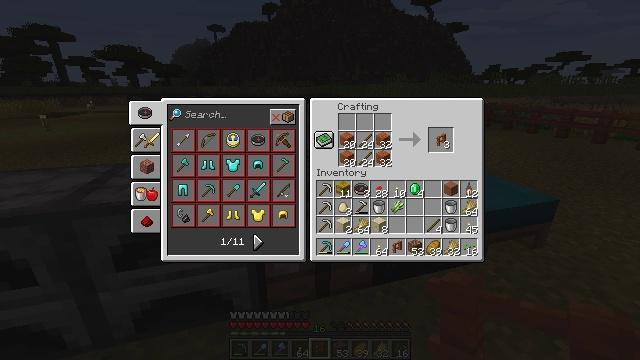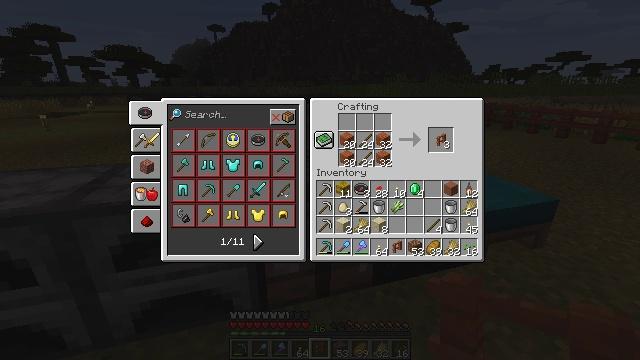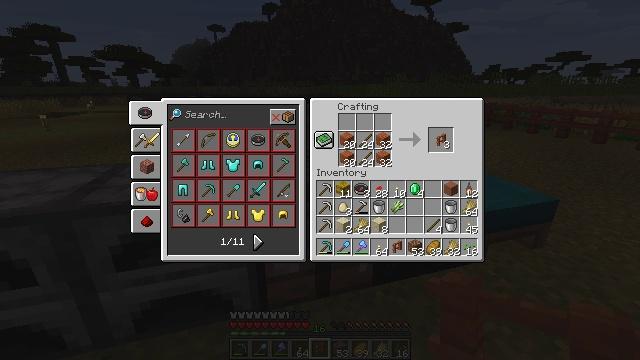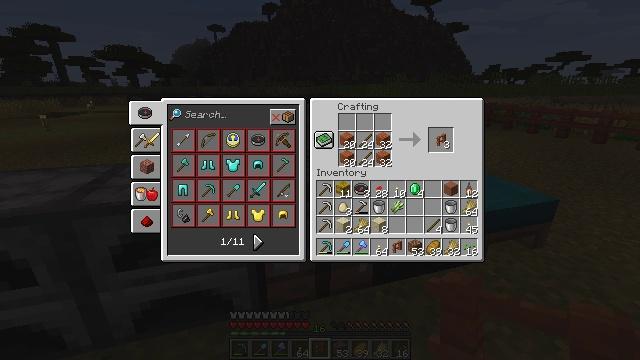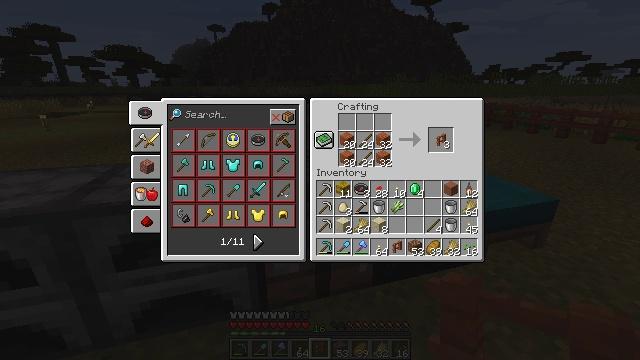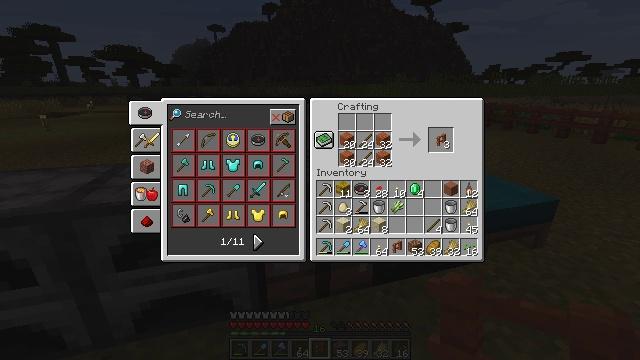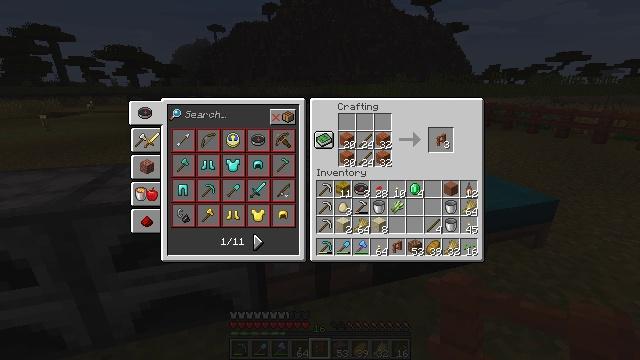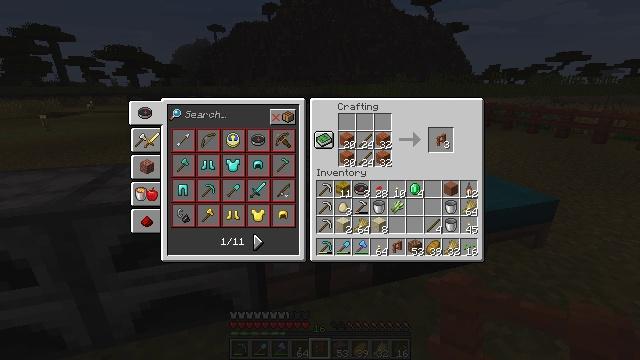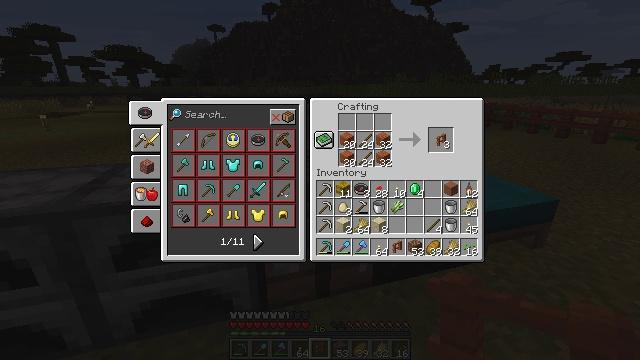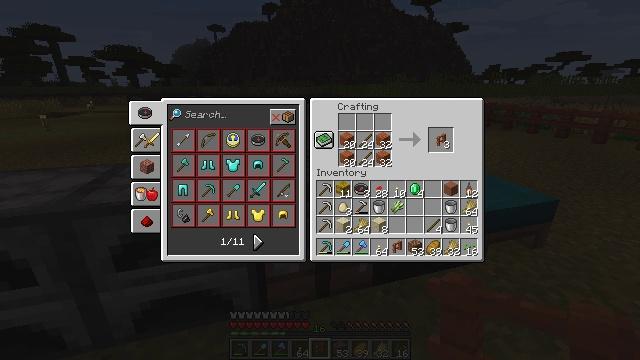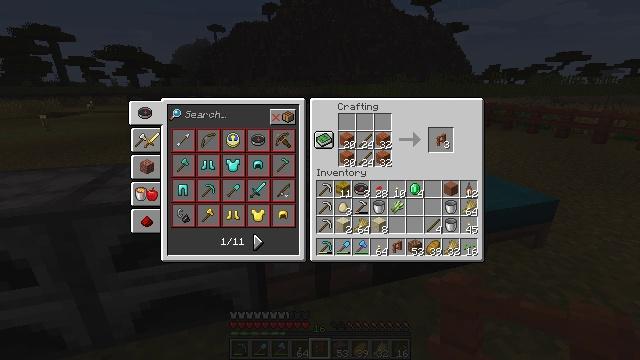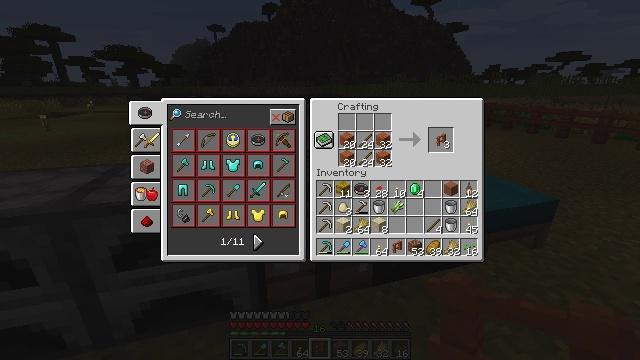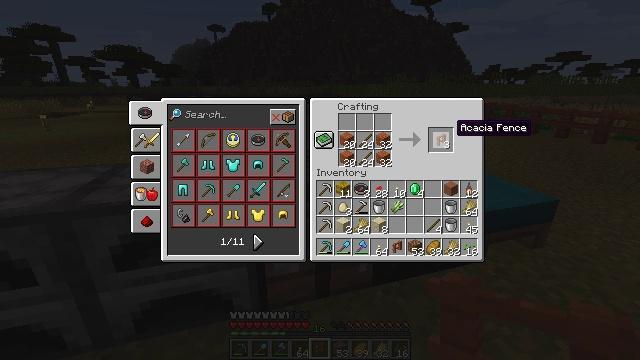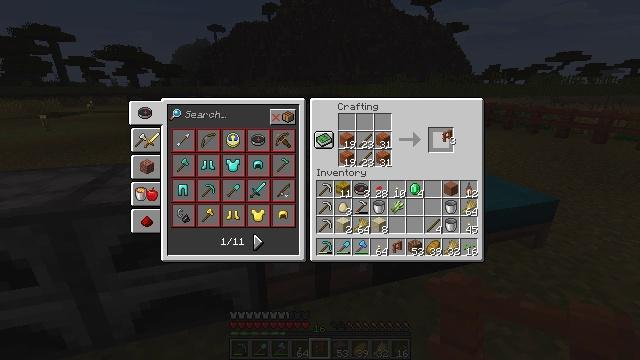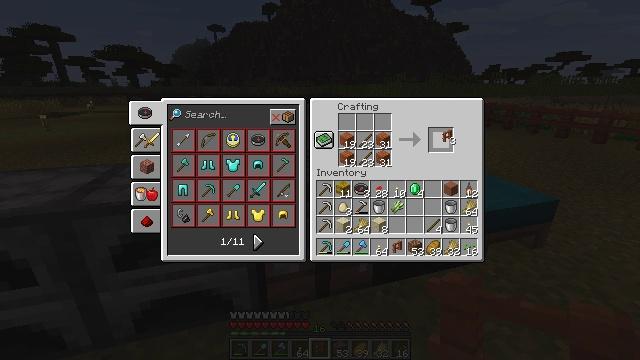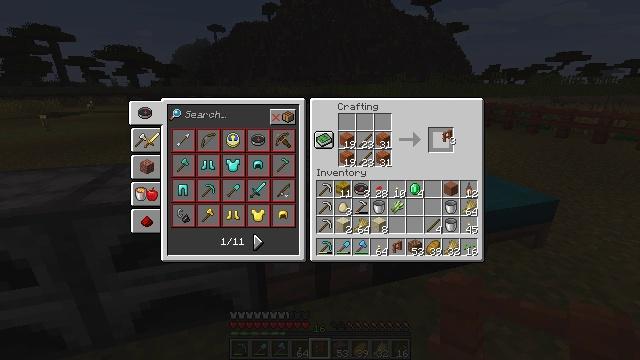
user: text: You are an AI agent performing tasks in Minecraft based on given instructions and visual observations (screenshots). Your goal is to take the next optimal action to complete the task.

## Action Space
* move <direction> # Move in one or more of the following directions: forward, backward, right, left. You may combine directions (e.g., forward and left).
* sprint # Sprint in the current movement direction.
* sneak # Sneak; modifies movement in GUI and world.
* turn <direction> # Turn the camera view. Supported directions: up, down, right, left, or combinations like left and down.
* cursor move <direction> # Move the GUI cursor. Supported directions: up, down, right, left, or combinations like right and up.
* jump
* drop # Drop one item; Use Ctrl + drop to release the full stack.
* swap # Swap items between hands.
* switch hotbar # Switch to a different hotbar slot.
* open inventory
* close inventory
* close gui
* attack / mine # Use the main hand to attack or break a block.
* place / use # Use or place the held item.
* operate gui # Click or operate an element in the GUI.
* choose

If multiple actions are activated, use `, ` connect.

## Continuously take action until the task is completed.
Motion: motion action
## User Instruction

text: Craft an acacia fence.
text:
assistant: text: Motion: no_op
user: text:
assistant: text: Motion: operate gui
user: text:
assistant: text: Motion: operate gui
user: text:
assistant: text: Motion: operate gui
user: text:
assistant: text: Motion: no_op
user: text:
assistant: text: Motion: no_op
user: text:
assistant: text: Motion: operate gui
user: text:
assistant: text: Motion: operate gui
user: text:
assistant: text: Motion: operate gui
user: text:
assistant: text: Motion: no_op
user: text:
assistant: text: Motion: no_op
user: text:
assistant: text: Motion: no_op
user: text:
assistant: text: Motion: operate gui
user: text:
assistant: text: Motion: operate gui
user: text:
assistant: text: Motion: operate gui
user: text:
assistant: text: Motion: operate gui
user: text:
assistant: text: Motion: no_op
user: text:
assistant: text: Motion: operate gui
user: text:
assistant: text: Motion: operate gui
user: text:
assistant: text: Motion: operate gui
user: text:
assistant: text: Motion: no_op
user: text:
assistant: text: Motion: operate gui
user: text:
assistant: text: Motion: operate gui
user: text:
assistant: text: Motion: operate gui
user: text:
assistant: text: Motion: operate gui
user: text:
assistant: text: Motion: operate gui
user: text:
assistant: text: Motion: operate gui
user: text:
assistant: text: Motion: operate gui
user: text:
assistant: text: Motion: operate gui
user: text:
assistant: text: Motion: operate gui